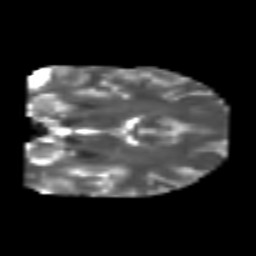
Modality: T2w
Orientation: coronal
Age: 25
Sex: male
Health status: healthy